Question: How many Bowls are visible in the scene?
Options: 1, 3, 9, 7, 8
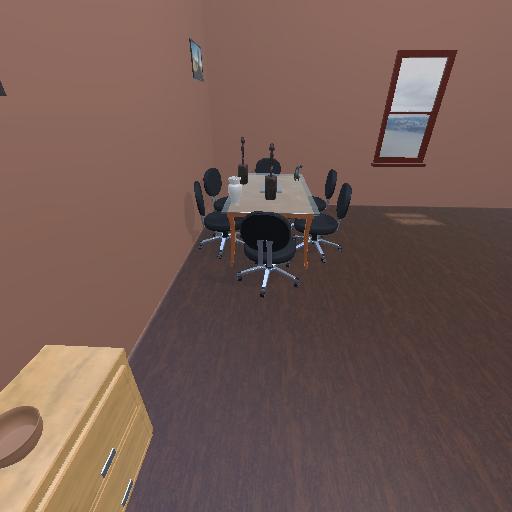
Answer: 1